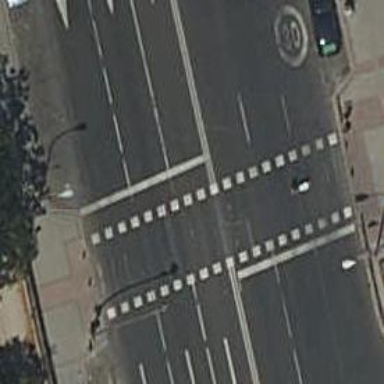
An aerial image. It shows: Zebra crossing with traffic signals. The crossing is marked by traffic lights.